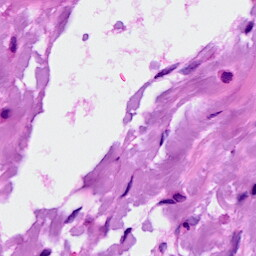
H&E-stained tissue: Breast